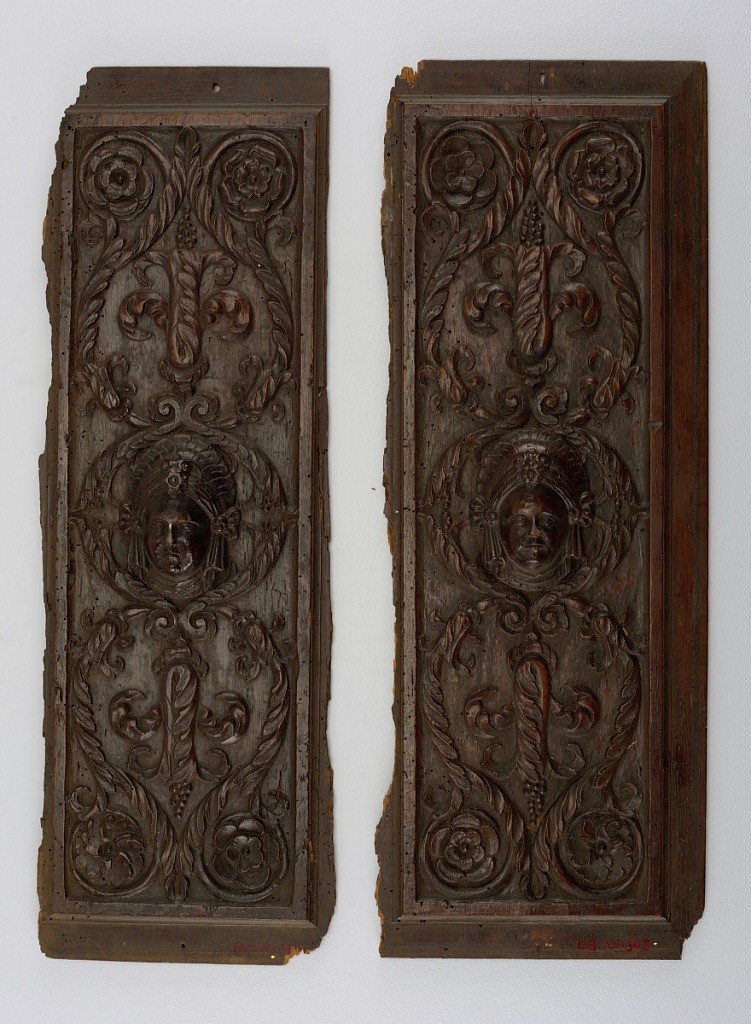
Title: Door
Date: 1600–1625
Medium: Walnut, carved
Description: Two doors. In center of each, a woman's head in high relief. Above and below, in reverse position, arabesques of foliage in the shape of a lyre, prolonged at four corners of door to enclose four fleurons of diversified design.